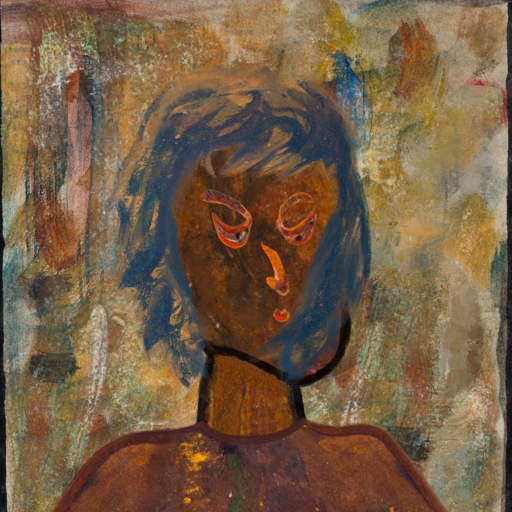
Background: Pipe, Head And Neck Side: Mosgoul, Face Side: Hypocrite, Bust: Comrade, Hair Side: In_The_Sun, Head Accessory: Blank, Second Necklace: Blank, Necklace: Blank, Baby: Blank